Question: I tried to set a connection between a Servlet and MS SQL SERVER 2012 following the instructions reported on <URL>
This is my code:
'''
protected void doGet(HttpServletRequest request, HttpServletResponse response)
throws ServletException, IOException {
PrintWriter out = response.getWriter();
try {
Class.forName("com.microsoft.sqlserver.jdbc.SQLServerDriver");
} catch (ClassNotFoundException e) {
out.println("Can't load database driver");
e.printStackTrace();
return;
}
'''
However, when I run the servlet I get the following error message:
'''
java.lang.ClassNotFoundException: com.microsoft.sqlserver.jdbc.SQLServerDriver
at org.apache.catalina.loader.WebappClassLoaderBase.loadClass(WebappClassLoaderBase.java:1333)
at org.apache.catalina.loader.WebappClassLoaderBase.loadClass(WebappClassLoaderBase.java:1167)
at java.lang.Class.forName0(Native Method)
at java.lang.Class.forName(Unknown Source)
at demo.Connect.doGet(Connect.java:42)
at javax.servlet.http.HttpServlet.service(HttpServlet.java:622)
at javax.servlet.http.HttpServlet.service(HttpServlet.java:729)
at org.apache.catalina.core.ApplicationFilterChain.internalDoFilter(ApplicationFilterChain.java:291)
at org.apache.catalina.core.ApplicationFilterChain.doFilter(ApplicationFilterChain.java:206)
at org.apache.tomcat.websocket.server.WsFilter.doFilter(WsFilter.java:52)
at org.apache.catalina.core.ApplicationFilterChain.internalDoFilter(ApplicationFilterChain.java:239)
at org.apache.catalina.core.ApplicationFilterChain.doFilter(ApplicationFilterChain.java:206)
at org.apache.catalina.core.StandardWrapperValve.invoke(StandardWrapperValve.java:217)
at org.apache.catalina.core.StandardContextValve.invoke(StandardContextValve.java:106)
at org.apache.catalina.authenticator.AuthenticatorBase.invoke(AuthenticatorBase.java:502)
at org.apache.catalina.core.StandardHostValve.invoke(StandardHostValve.java:142)
at org.apache.catalina.valves.ErrorReportValve.invoke(ErrorReportValve.java:79)
at org.apache.catalina.valves.AbstractAccessLogValve.invoke(AbstractAccessLogValve.java:616)
at org.apache.catalina.core.StandardEngineValve.invoke(StandardEngineValve.java:88)
at org.apache.catalina.connector.CoyoteAdapter.service(CoyoteAdapter.java:518)
at org.apache.coyote.http11.AbstractHttp11Processor.process(AbstractHttp11Processor.java:1091)
at org.apache.coyote.AbstractProtocol$AbstractConnectionHandler.process(AbstractProtocol.java:673)
at org.apache.tomcat.util.net.NioEndpoint$SocketProcessor.doRun(NioEndpoint.java:1500)
at org.apache.tomcat.util.net.NioEndpoint$SocketProcessor.run(NioEndpoint.java:1456)
at java.util.concurrent.ThreadPoolExecutor.runWorker(Unknown Source)
at java.util.concurrent.ThreadPoolExecutor$Worker.run(Unknown Source)
at org.apache.tomcat.util.threads.TaskThread$WrappingRunnable.run(TaskThread.java:61)
at java.lang.Thread.run(Unknown Source)
'''
My first suspect was that I messed up with the classpath of the JDBC driver, but I triple-checked and it looks ok, in fact I can see the sqljdbc.jar inside the Libraries (see image):

I also tried the version sqljdbc4.jar,but the results is the same.
Is anybody able to figure out where the problem is and how to solve it?
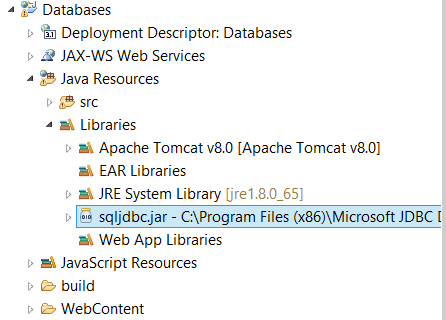
Answer: You're correct: CLASSPATH is key.
For a "normal" Java/JDBC app, using the location for sqljdbc4.jar from the Microsoft installer, your Windows CLASSPATH should usually be:
'CLASSPATH =.;C:\Program Files\Microsoft JDBC Driver 4.0 for SQL Server\sqljdbc_4.0\enu\sqljdbc.jar'
For a servlet deployed as a .war file, your sqljdbc4.jar should be in 'WEB-INF/lib'.
Q: Have you checked your actual .war file (and/or deployed war) to make sure sqljdbc4.jar is actually in WEB-INF/lib?